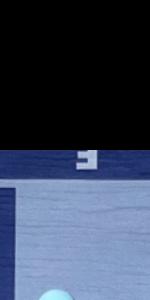
Label: Empty